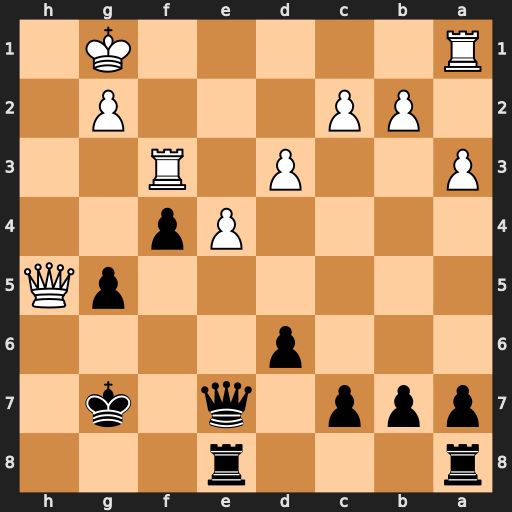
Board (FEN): r3r3/ppp1q1k1/3p4/6pQ/4Pp2/P2P1R2/1PP3P1/R5K1
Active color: b
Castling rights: -
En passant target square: -
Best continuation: Rh8 Qg4 Rh4 Qxh4 gxh4